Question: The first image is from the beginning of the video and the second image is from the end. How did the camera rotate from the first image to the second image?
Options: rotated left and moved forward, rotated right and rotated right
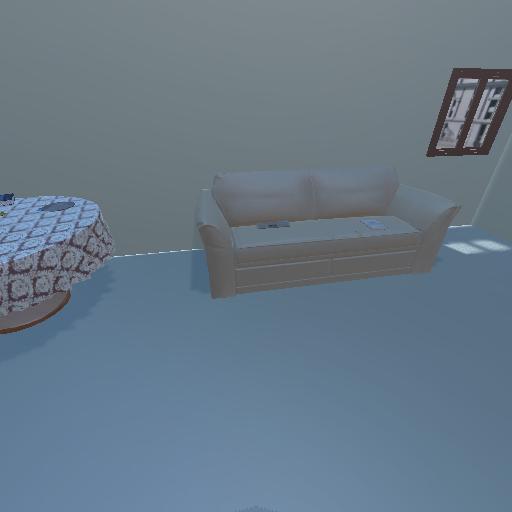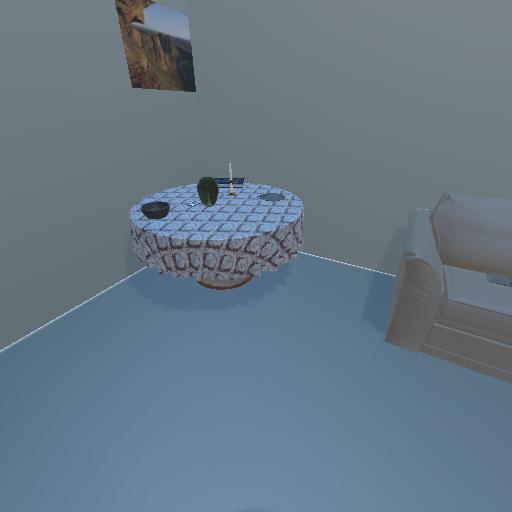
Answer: rotated left and moved forward